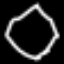
Label: octagon